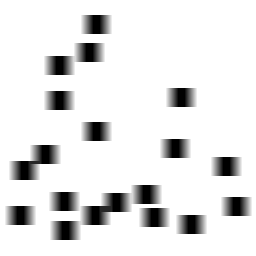
Squares: 19
Triangles: 0
Stars: 0
Total shapes: 19